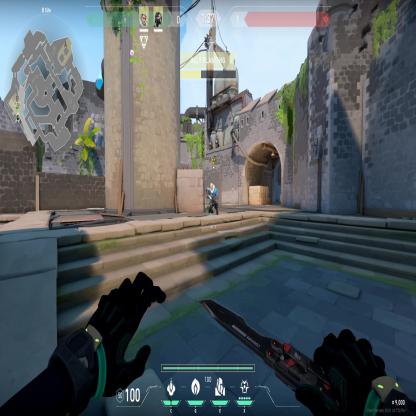
Label: teammate